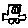
Label: car